Question: I have been tested my app with instruments allocations and get this picture:

Like graphic shows, my app work normally, but is it normally value in overall bytes? And I'm worry about "#Allocations (Net/Overall)", because it's color is red.What is it mean (red color)
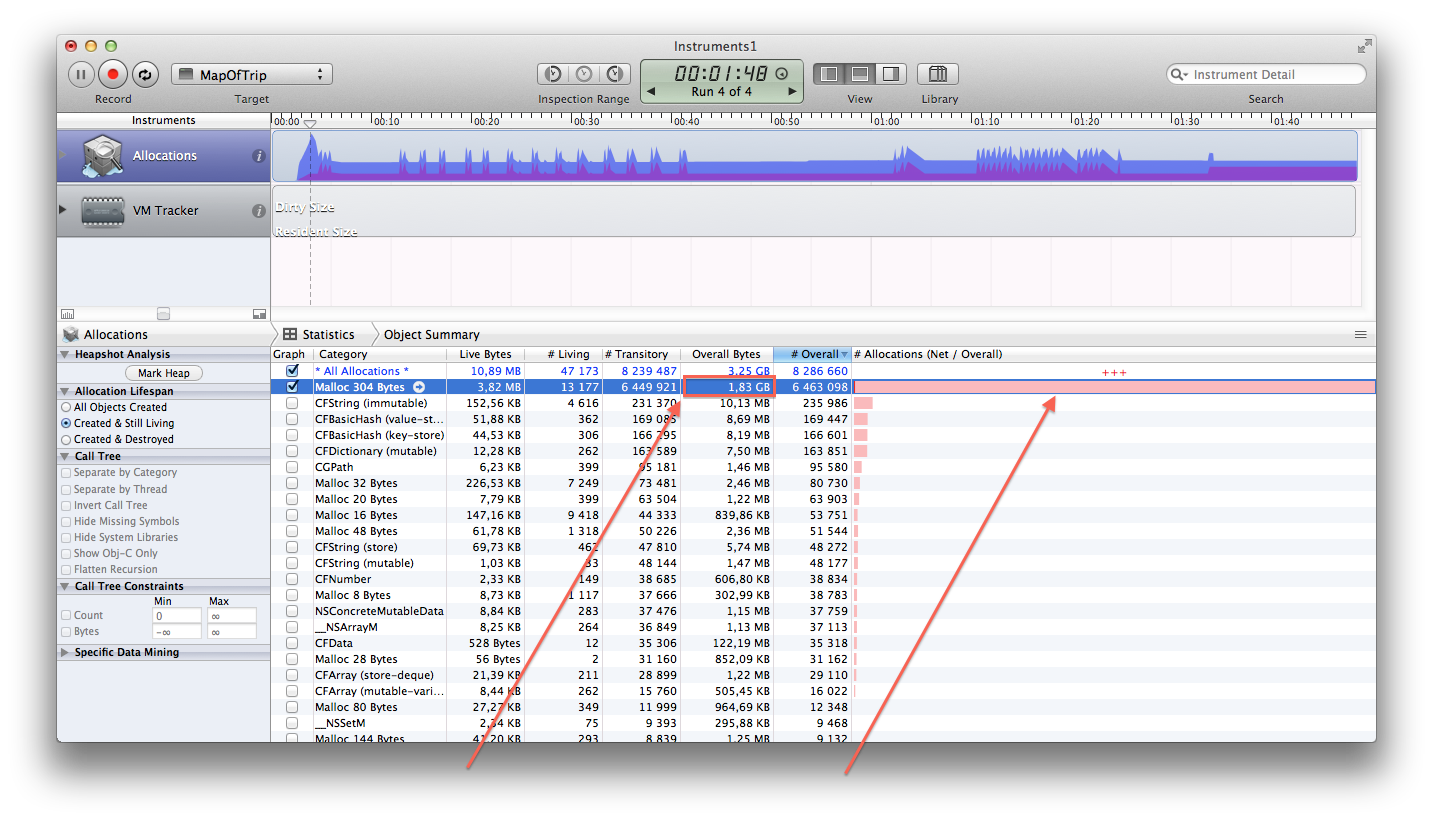
Answer: Red is the total (Overall) allocations made and deallocated during all your App's runtime.
Purple (really thin bar over the red one) are the allocated and not yet deallocated objects.
I would say that you don't need to worry too much about it, specially for internal objects or 'Malloc', and focus indeed on higher level objects such as views and controllers.
---
Also if you click on the Allocations tool's 'i' you can choose to ignore 'CF' (Core Foundation) or 'Malloc' allocations, which I often do as you don't normally deal directly/don't have control over those allocations.
Again as you improve your higher level objects allocations you'll be indirectly improving those underlying allocations as well.